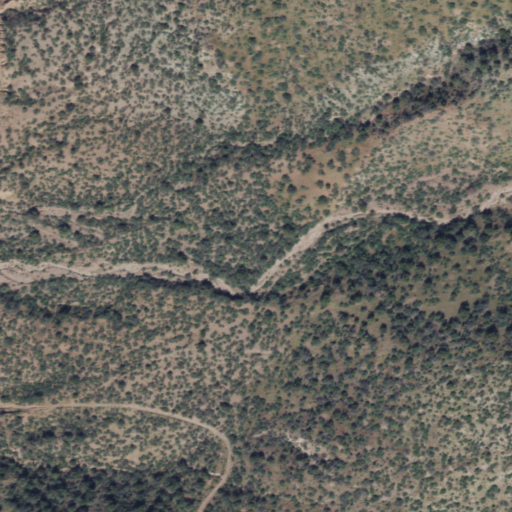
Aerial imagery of valley in Arizona named Jones Canyon containing only shrub